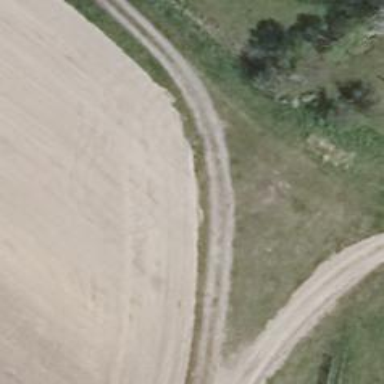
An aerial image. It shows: Sandy track road with grade 4 track type.